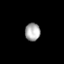
Tissue: lung
Cell type: Epithelial cells
Senescence score: 0.2385
Nuclear area (px): 264
Mean DAPI intensity: 170.261